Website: home-depot
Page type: delivery-shipping
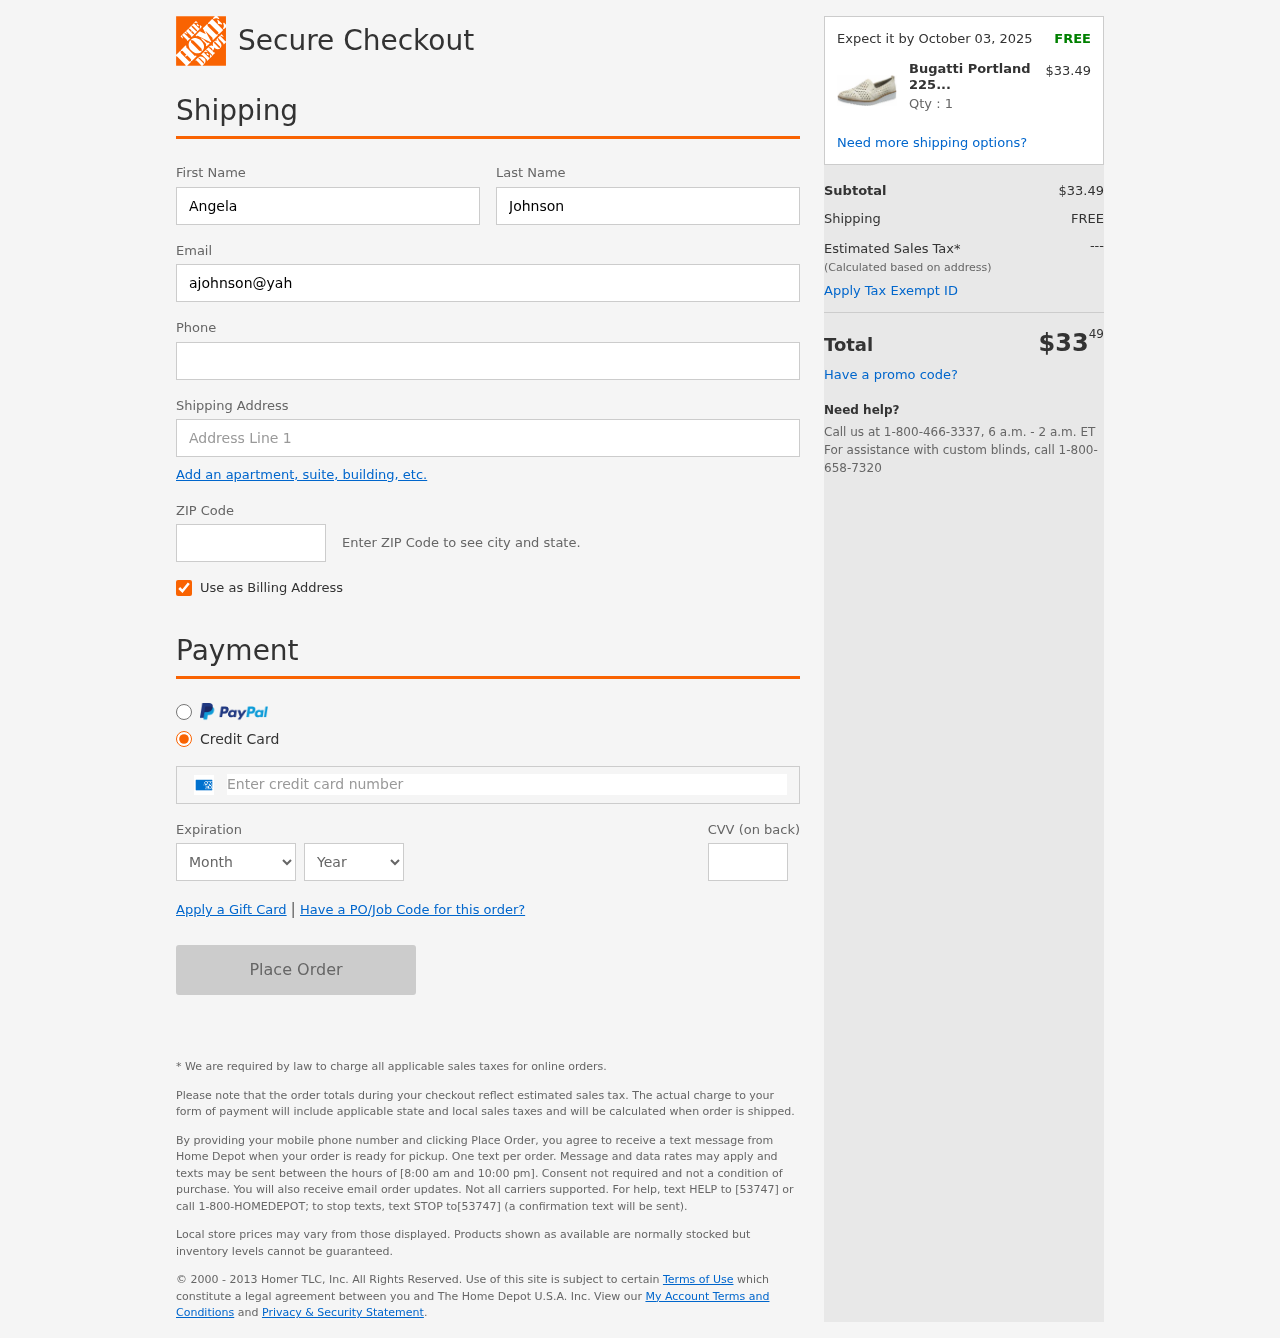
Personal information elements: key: PII_CARD_CVV
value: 8538
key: PII_CARD_EXPIRY_MONTH
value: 07
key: PII_CARD_EXPIRY_YEAR
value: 26
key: PII_CARD_NUMBER
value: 3779 2487 5164 010
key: PII_EMAIL
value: ajohnson@yahoo.com
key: PII_FIRSTNAME
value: Angela
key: PII_LASTNAME
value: Johnson
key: PII_PHONE
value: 8817684283
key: PII_POSTCODE
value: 05178
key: PII_STREET
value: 38357 Fox Club Suite 588
Product elements: key: PRODUCT1_NAME
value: Bugatti Portland 2250076 Loafers, (Puder 74), 5 UK
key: PRODUCT1_PRICE
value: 33.49
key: PRODUCT1_QUANTITY
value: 1
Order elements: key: ORDER_DELIVERY_DATE
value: Expect it by October 03, 2025
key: ORDER_SUBTOTAL
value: $33.49
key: ORDER_SHIPPING_COST
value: FREE
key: ORDER_TOTAL
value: $3349